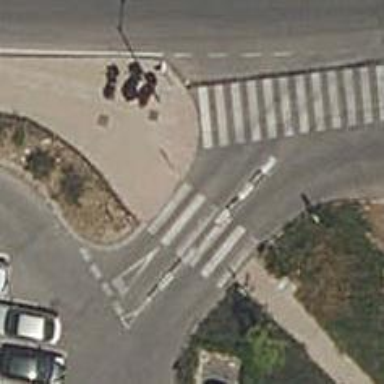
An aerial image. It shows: Marked crossing on the road.